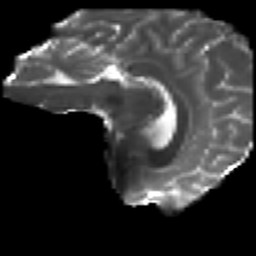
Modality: T2w
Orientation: sagittal
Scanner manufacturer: ge
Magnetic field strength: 3 T
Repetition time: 7.98 s
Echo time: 0.0701 s